You are looking at the wavelet scalogram of a bearing's acceleration signal. Classify the bearing condition as one of: normal, inner_race, outer_race, ball.
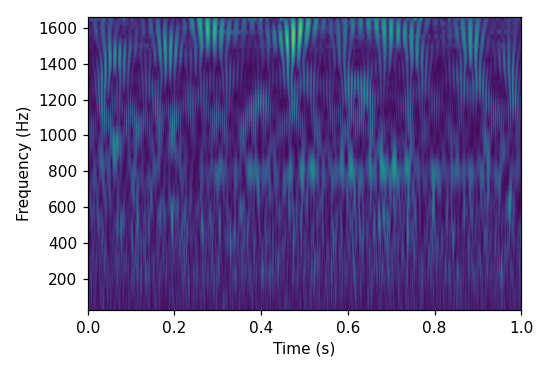
Answer: outer_race